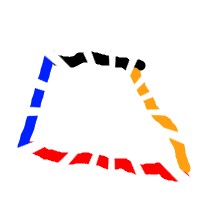
Shape: trapezoid